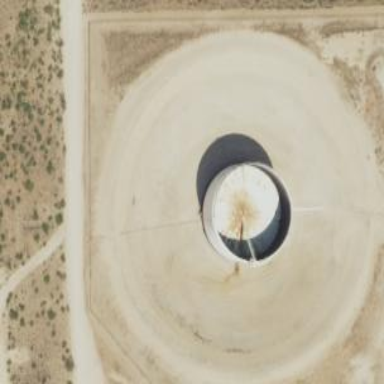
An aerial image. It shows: Storage tank with man-made structure.